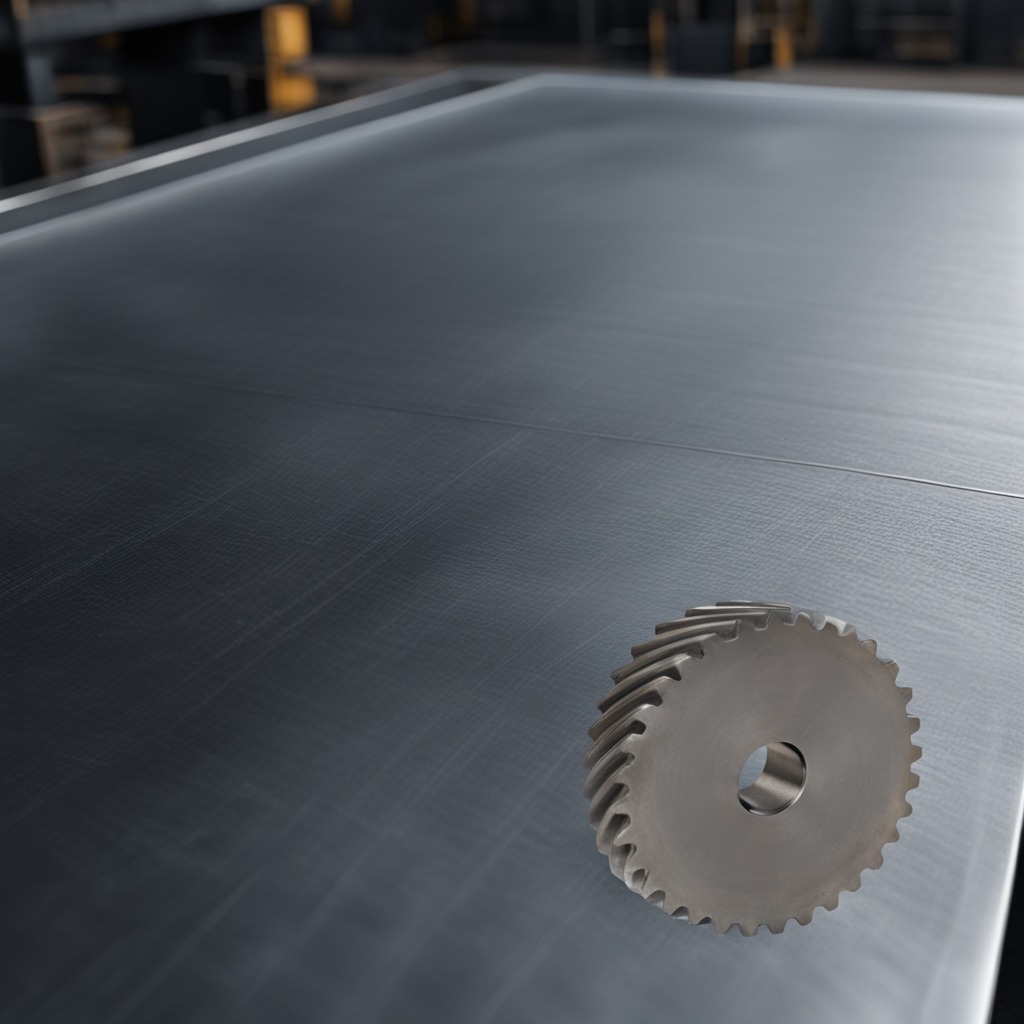
A steel gear with teeth is lying on a cold steel table in a mining workshop.